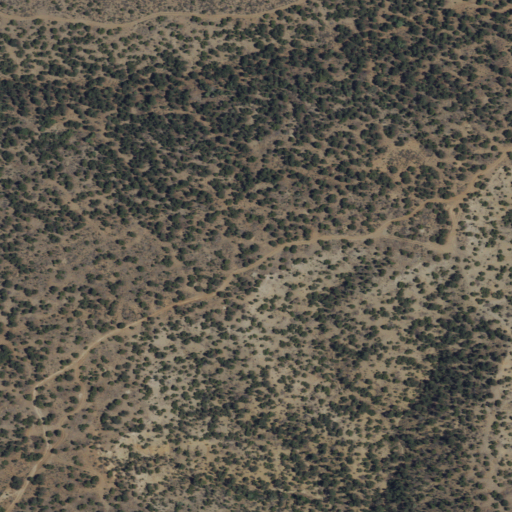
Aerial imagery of ridge(s) in New Mexico named Garrapata Ridge containing evergreen forest and shrub